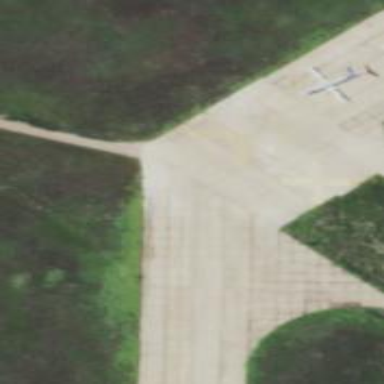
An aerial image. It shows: Abandoned airport.